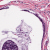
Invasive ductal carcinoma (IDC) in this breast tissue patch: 0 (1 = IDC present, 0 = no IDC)